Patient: sex M, age 46
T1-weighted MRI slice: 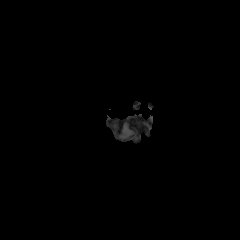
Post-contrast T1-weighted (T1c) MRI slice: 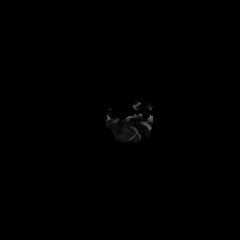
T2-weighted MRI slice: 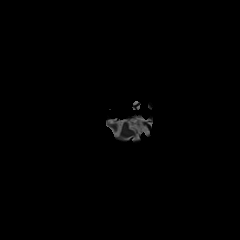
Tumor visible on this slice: no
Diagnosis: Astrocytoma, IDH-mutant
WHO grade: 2